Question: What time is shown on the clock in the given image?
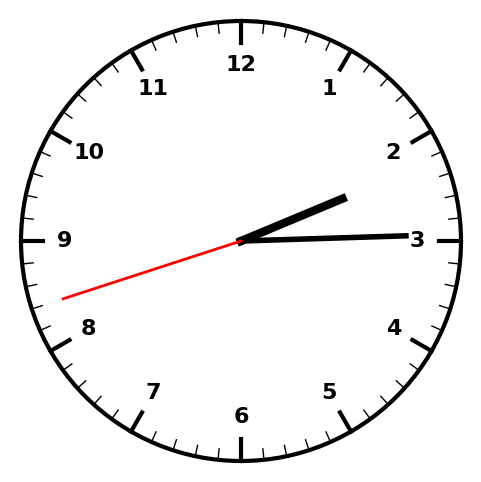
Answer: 02:14:42